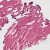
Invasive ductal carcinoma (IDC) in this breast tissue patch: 0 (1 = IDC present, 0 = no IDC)